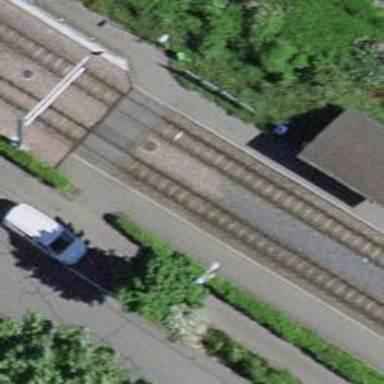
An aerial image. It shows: Tram stop with public transport connection.